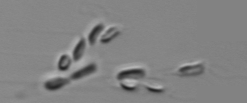
Label: Dinobryon